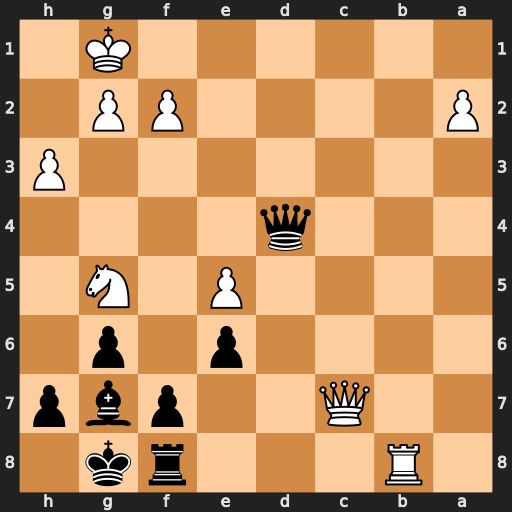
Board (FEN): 1R3rk1/2Q2pbp/4p1p1/4P1N1/3q4/7P/P4PP1/6K1
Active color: b
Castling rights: -
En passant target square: -
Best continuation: Qa1+ Rb1 Qxb1+